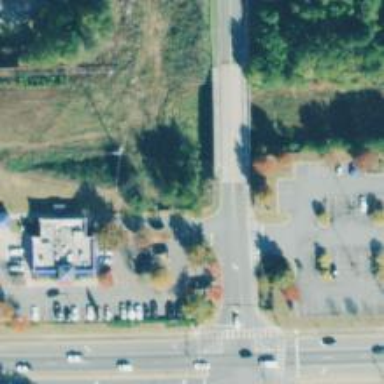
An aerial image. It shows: Residential road with bridge. There is sidewalk on the left side.